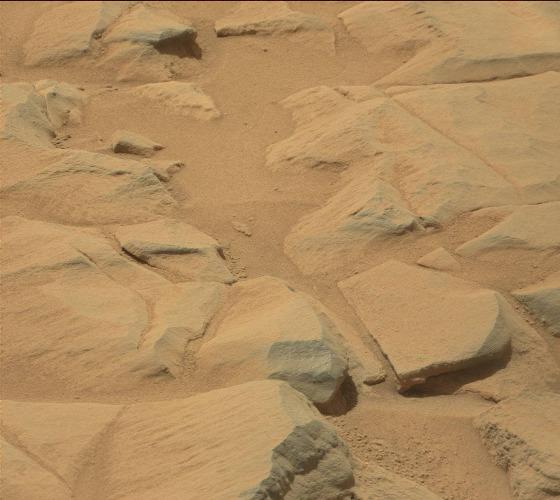
Terrain classes present: Bedrock, Gravel / Sand / Soil